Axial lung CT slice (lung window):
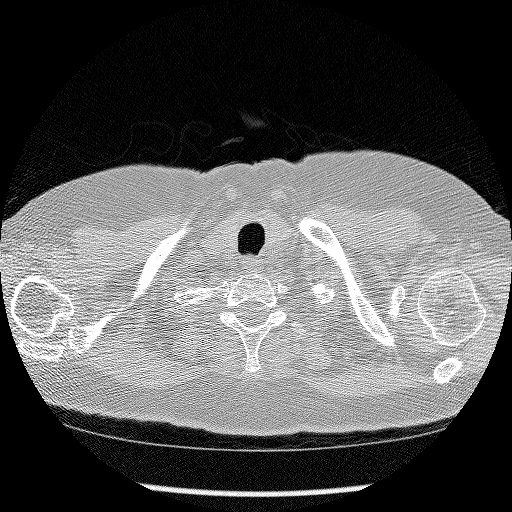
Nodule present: no